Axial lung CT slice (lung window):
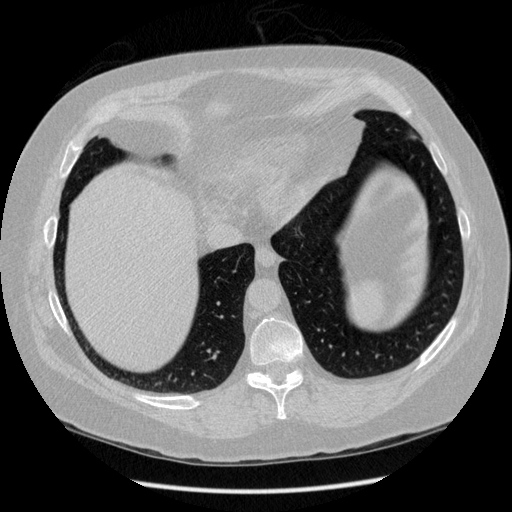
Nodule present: no